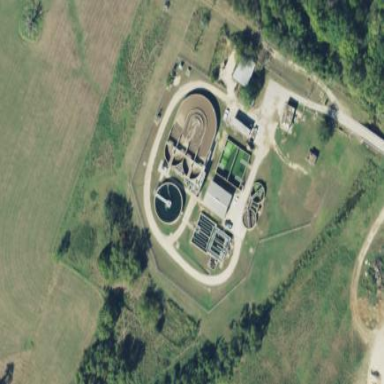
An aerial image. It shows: View of wastewater plant.